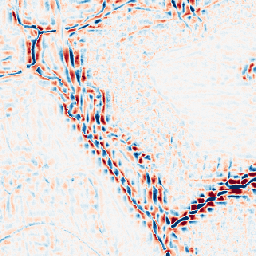
Category: wavelet
Decomposition family: wavelet_reverse_biorthogonal
Decomposition parameters: wavelet: rbio5.5
level: 3
Upsampling method: area
Upsampling parameters: scale: 8
Upsampling scale: 8